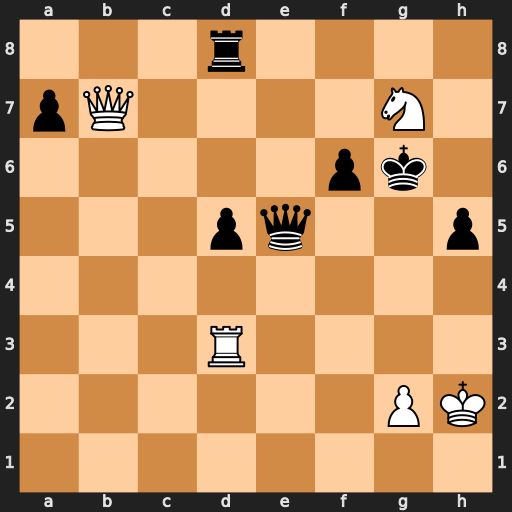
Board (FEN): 3r4/pQ4N1/5pk1/3pq2p/8/3R4/6PK/8
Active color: w
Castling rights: -
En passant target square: -
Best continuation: Rg3+ Qxg3+ Kxg3